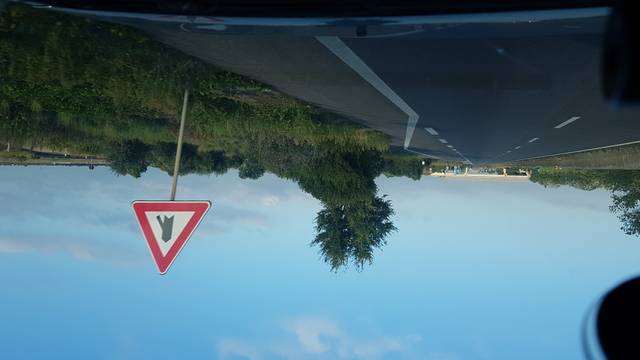
Region: Italy
Coordinates: 40.676, 17.848